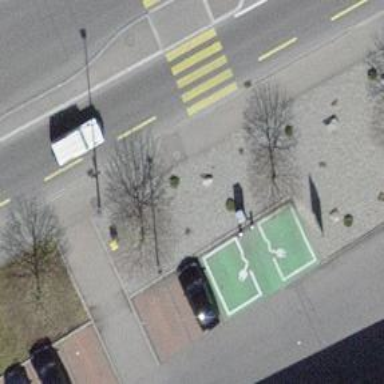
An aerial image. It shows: Charging station.